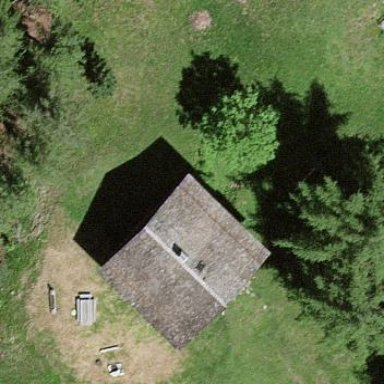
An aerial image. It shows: Simple and straightforward house.